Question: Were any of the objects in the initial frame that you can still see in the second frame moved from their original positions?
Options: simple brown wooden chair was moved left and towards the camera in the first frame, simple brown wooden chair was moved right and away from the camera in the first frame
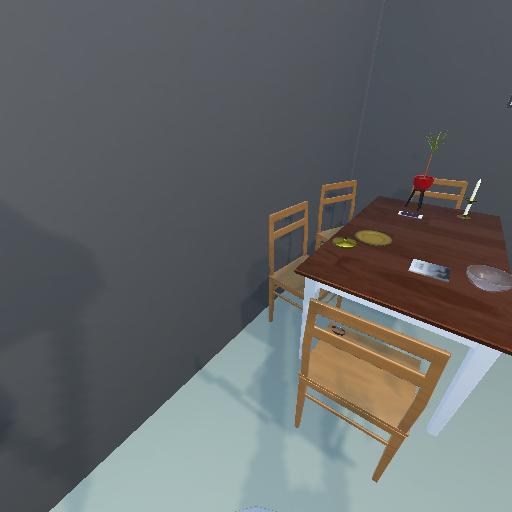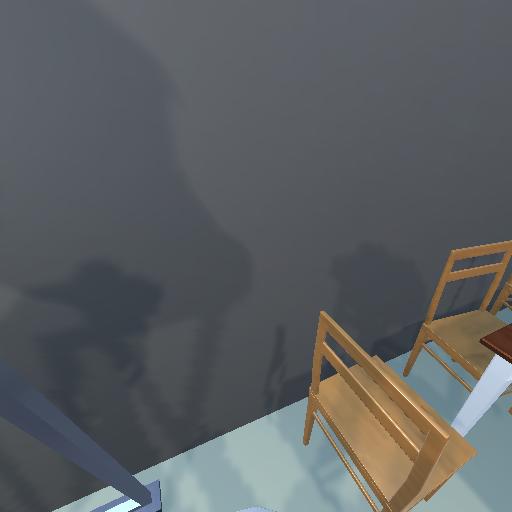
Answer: simple brown wooden chair was moved left and towards the camera in the first frame